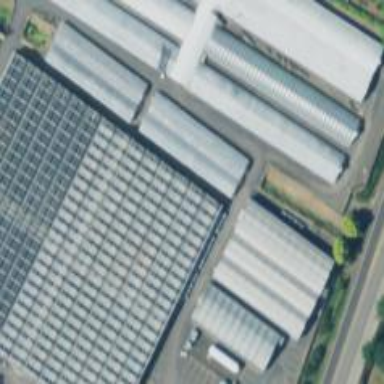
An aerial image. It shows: Greenhouse.